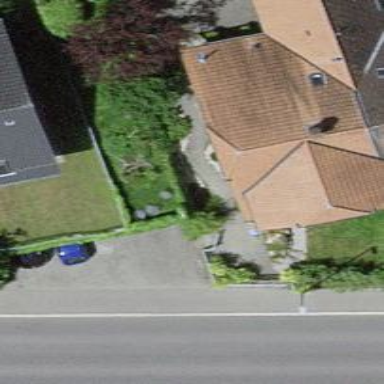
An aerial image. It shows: Garage building.